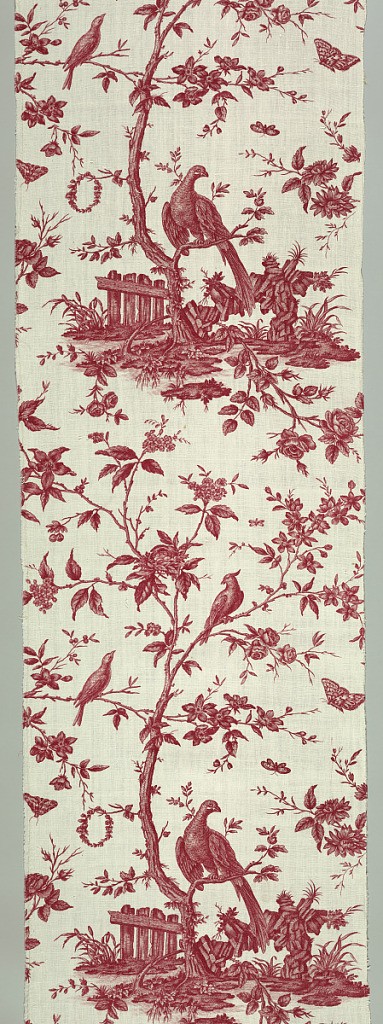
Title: Textile
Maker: Oberkampf & Cie., Jouy-en-Josas, France, 1759–1815
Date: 1783–89
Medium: cotton Technique: printed by engraved copper plate on plain weave (note that the printing plate was wider than the fabric; the printing goes over the selvedge at the right)
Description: Repeating pattern of birds perched in a tree; butterflies, rockery, nest with eggs. Red on white.